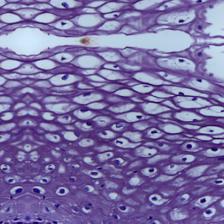
Diagnosis: Normal